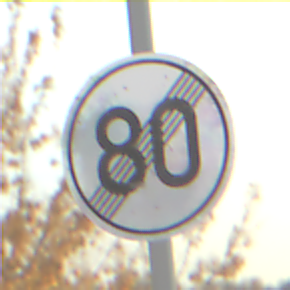
Verkehrszeichen: EndeGeschwindigkeit80
Umgebung: Outdoor, RoadRail
Tageszeit: SunriseSunset
Wetter: PartlyCloudy
Licht: Natural
Jahreszeit: NotSpecified
Kontrast: HighContrast